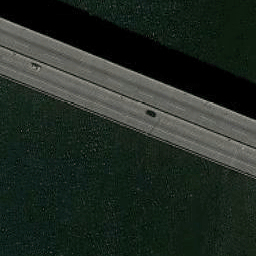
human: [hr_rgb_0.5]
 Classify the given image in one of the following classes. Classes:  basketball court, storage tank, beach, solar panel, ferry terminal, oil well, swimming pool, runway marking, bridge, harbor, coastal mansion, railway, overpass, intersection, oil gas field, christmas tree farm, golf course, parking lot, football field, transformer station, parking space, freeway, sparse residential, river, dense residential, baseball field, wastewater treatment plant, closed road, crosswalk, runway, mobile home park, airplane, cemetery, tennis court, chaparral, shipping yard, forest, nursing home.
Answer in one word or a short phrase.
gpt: bridge